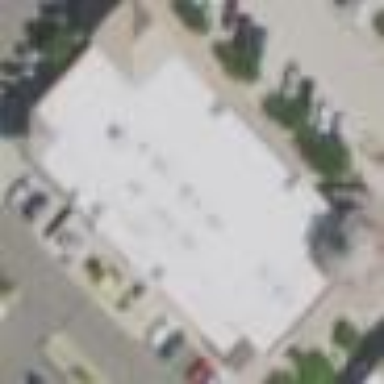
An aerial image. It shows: Retail building.